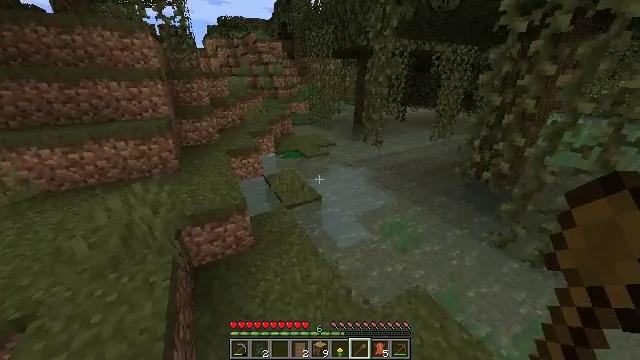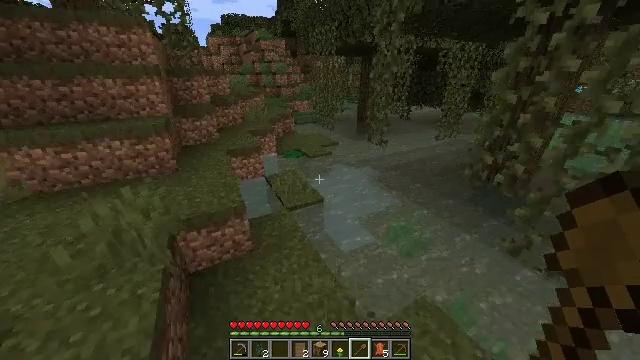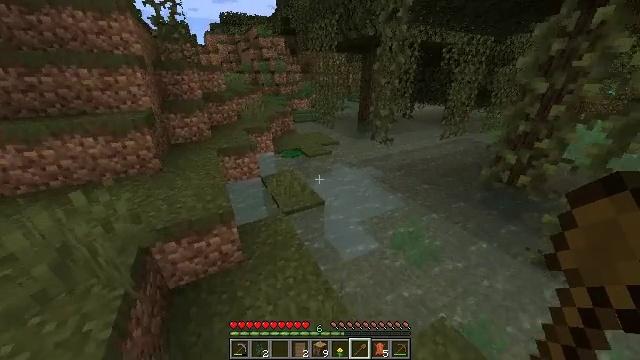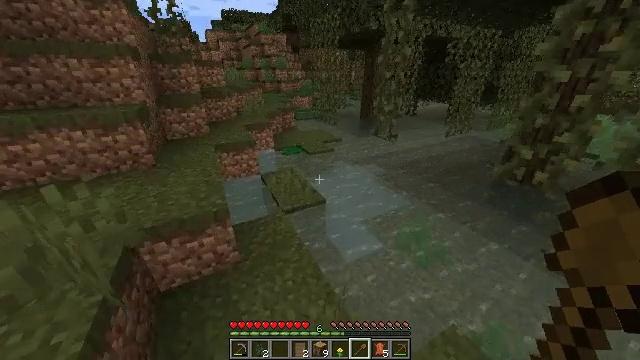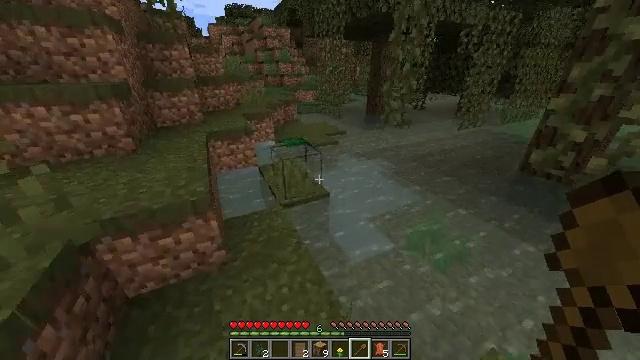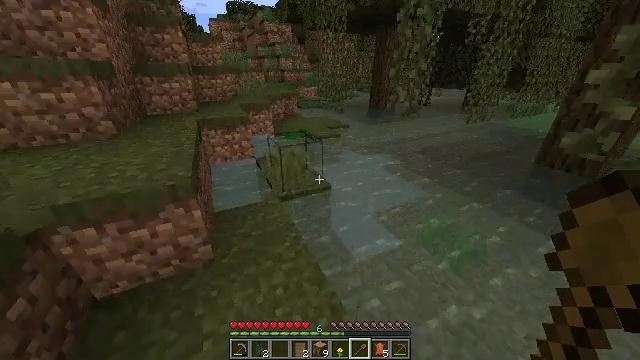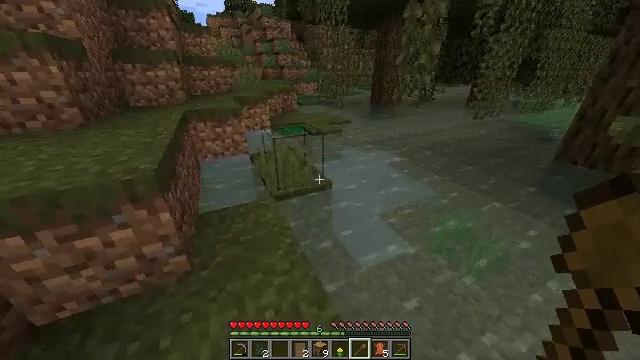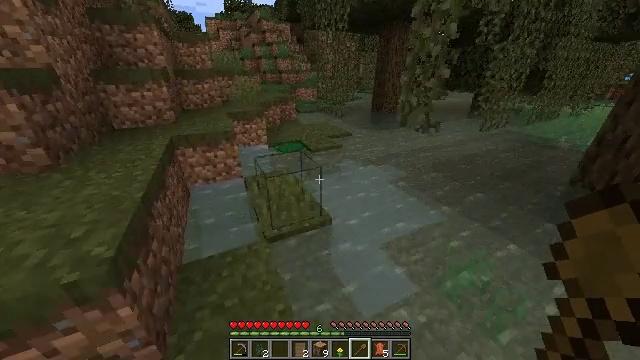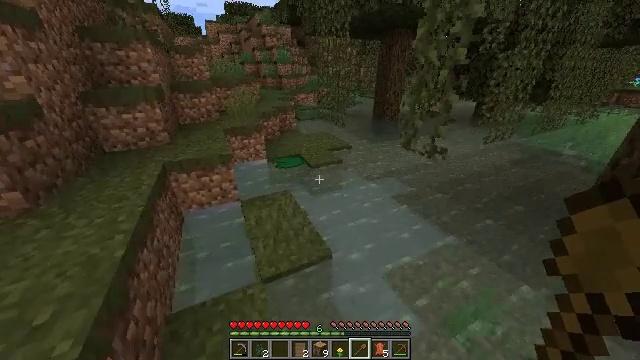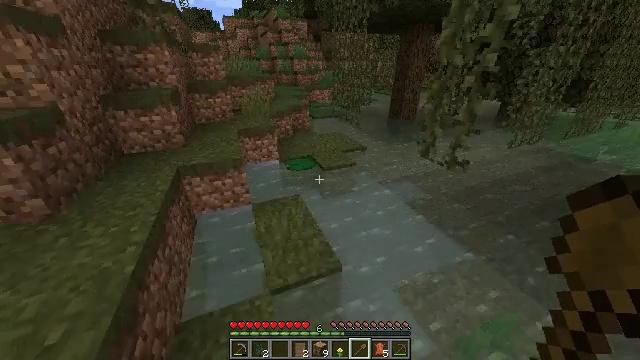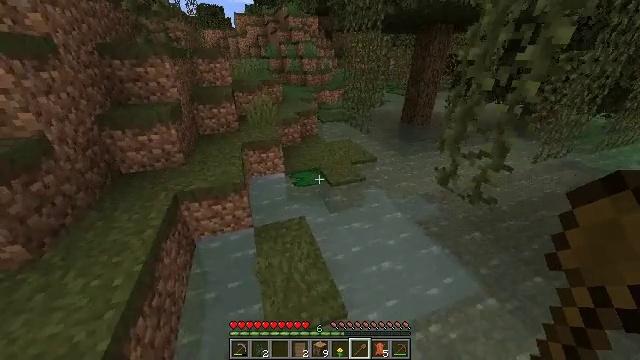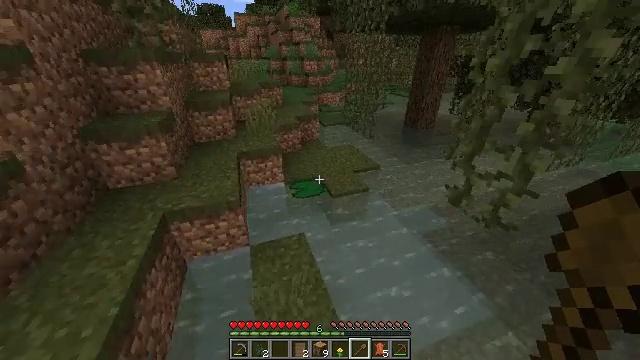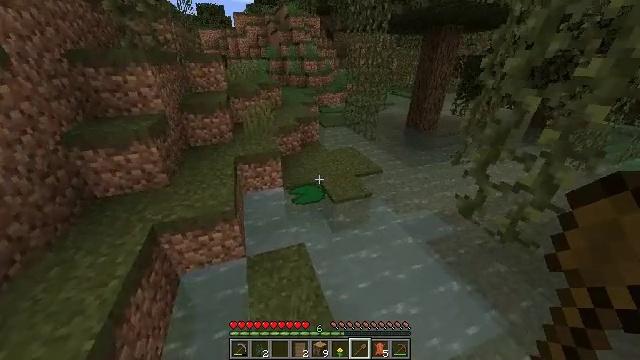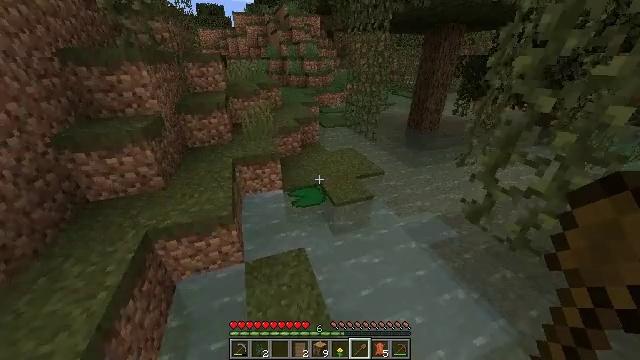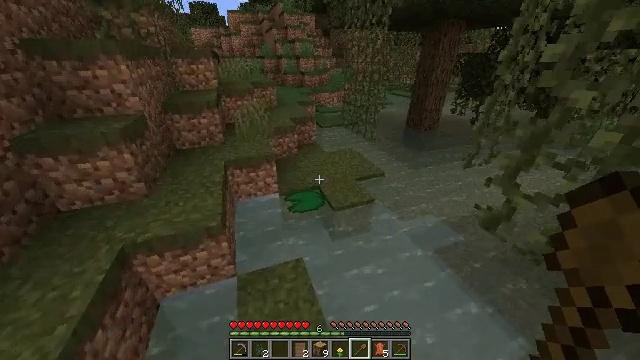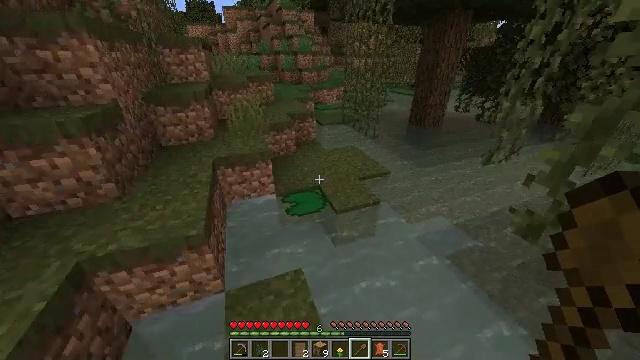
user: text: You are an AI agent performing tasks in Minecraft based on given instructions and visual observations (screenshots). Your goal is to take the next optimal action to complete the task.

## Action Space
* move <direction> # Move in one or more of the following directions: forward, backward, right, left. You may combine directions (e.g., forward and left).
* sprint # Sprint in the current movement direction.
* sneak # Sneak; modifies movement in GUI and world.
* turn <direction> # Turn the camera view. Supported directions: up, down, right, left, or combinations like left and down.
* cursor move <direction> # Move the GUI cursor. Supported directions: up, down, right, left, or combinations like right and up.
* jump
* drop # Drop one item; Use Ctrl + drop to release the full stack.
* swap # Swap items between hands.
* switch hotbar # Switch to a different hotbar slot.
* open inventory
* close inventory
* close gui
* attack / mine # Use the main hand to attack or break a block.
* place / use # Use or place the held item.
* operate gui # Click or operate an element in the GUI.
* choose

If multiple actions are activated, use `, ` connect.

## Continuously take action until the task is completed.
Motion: motion action
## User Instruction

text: Collect the grass from the surface.
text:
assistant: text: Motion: move forward
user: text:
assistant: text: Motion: move forward
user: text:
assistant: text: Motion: move forward
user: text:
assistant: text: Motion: move forward, turn left
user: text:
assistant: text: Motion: move forward, jump
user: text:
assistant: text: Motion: move forward, jump
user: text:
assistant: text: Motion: move forward, jump
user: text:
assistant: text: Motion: move forward, jump
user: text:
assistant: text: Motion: move forward, turn left and down, jump
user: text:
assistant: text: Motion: move forward and move left, turn left and down, jump
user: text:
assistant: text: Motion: move forward and move left, jump
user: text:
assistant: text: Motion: move forward and move left, jump
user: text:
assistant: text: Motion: move forward and move left, jump
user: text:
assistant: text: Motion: move forward, turn right
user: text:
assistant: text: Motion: move forward
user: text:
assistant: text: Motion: move forward, turn right
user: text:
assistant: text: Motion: move forward, turn right, jump
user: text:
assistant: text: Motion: move forward, turn right, jump
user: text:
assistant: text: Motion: move forward, turn right and up, jump
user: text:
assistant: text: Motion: move forward and move right, turn right, jump
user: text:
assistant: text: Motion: move forward and move right, jump
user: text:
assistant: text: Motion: move forward and move right, turn left, jump
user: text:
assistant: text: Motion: move forward, turn left, jump
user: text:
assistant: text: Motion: move forward, turn left, jump
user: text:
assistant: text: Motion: move forward, turn left, jump
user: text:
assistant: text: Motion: move forward, turn left, jump
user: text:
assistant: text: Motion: move forward and move left, turn left, jump
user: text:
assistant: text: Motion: move forward and move left, turn left, jump
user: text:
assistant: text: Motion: move forward and move left, jump
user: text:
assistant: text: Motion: move forward and move left, jump